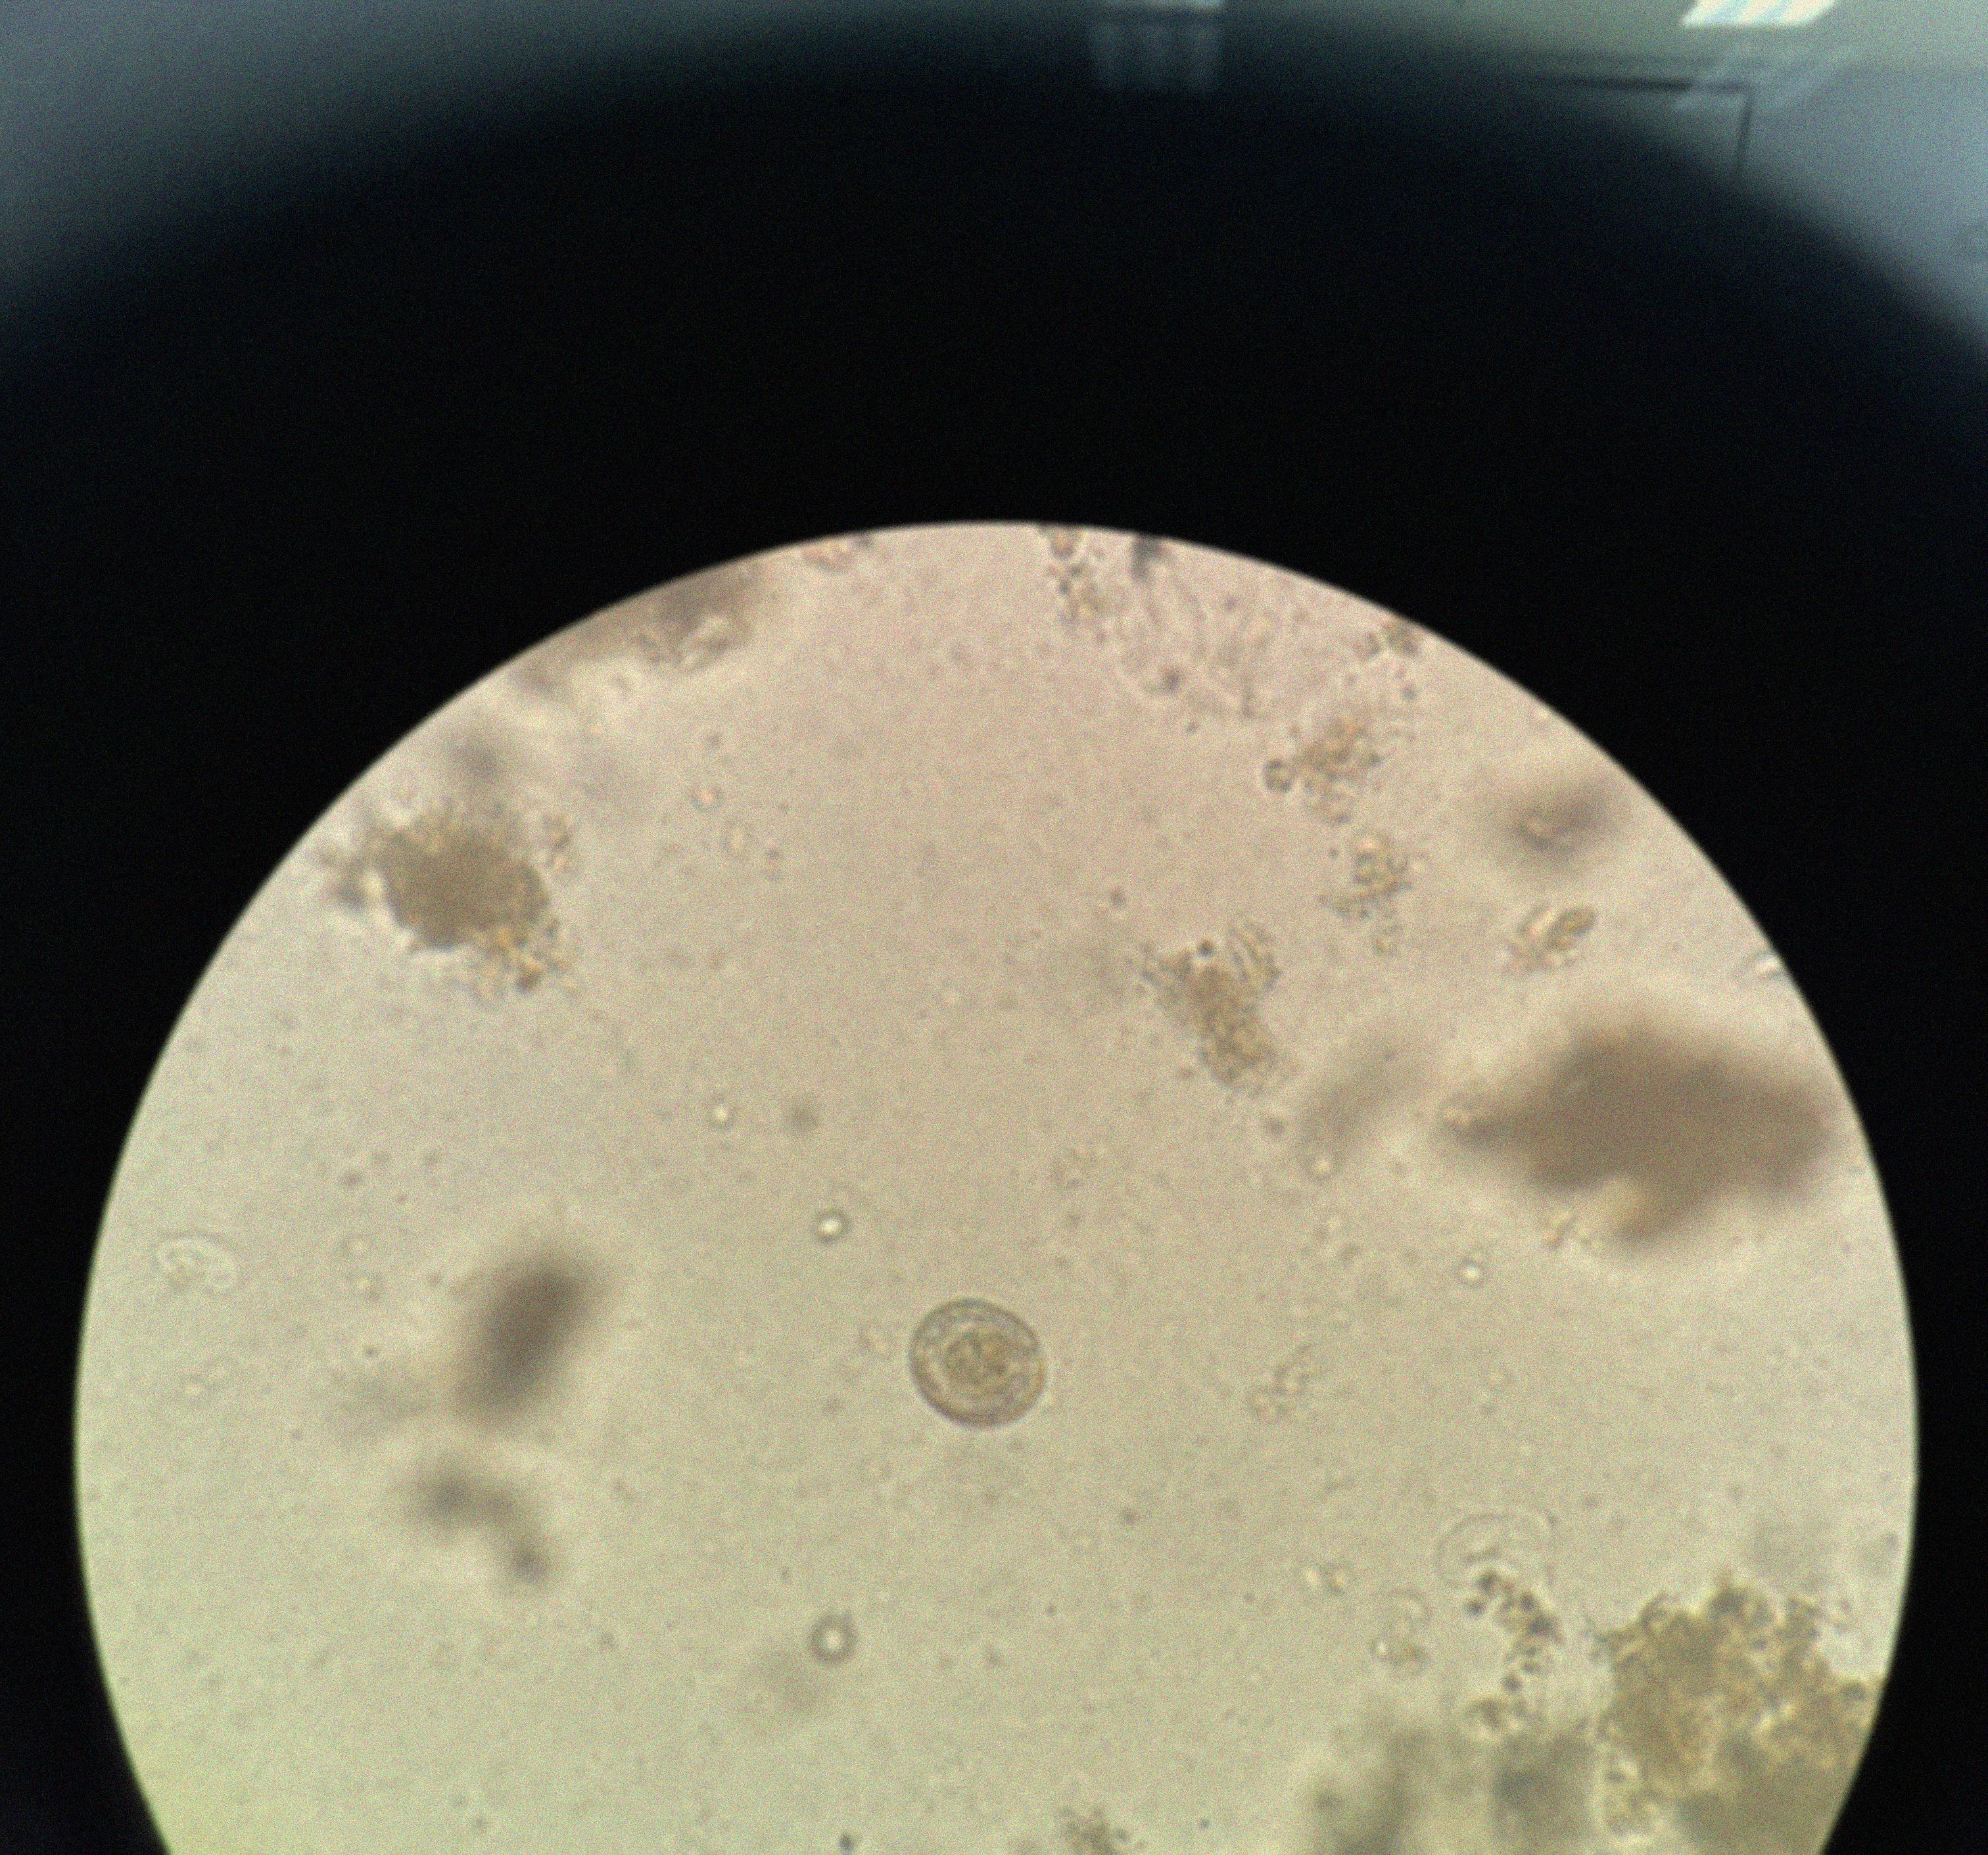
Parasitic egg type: Hymenolepis nana